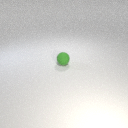
small green rubber sphere